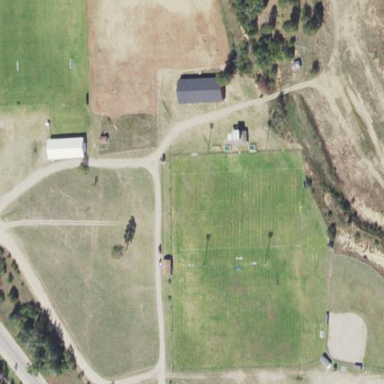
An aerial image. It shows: Soccer pitch for outdoor sports and leisure activities.